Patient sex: M
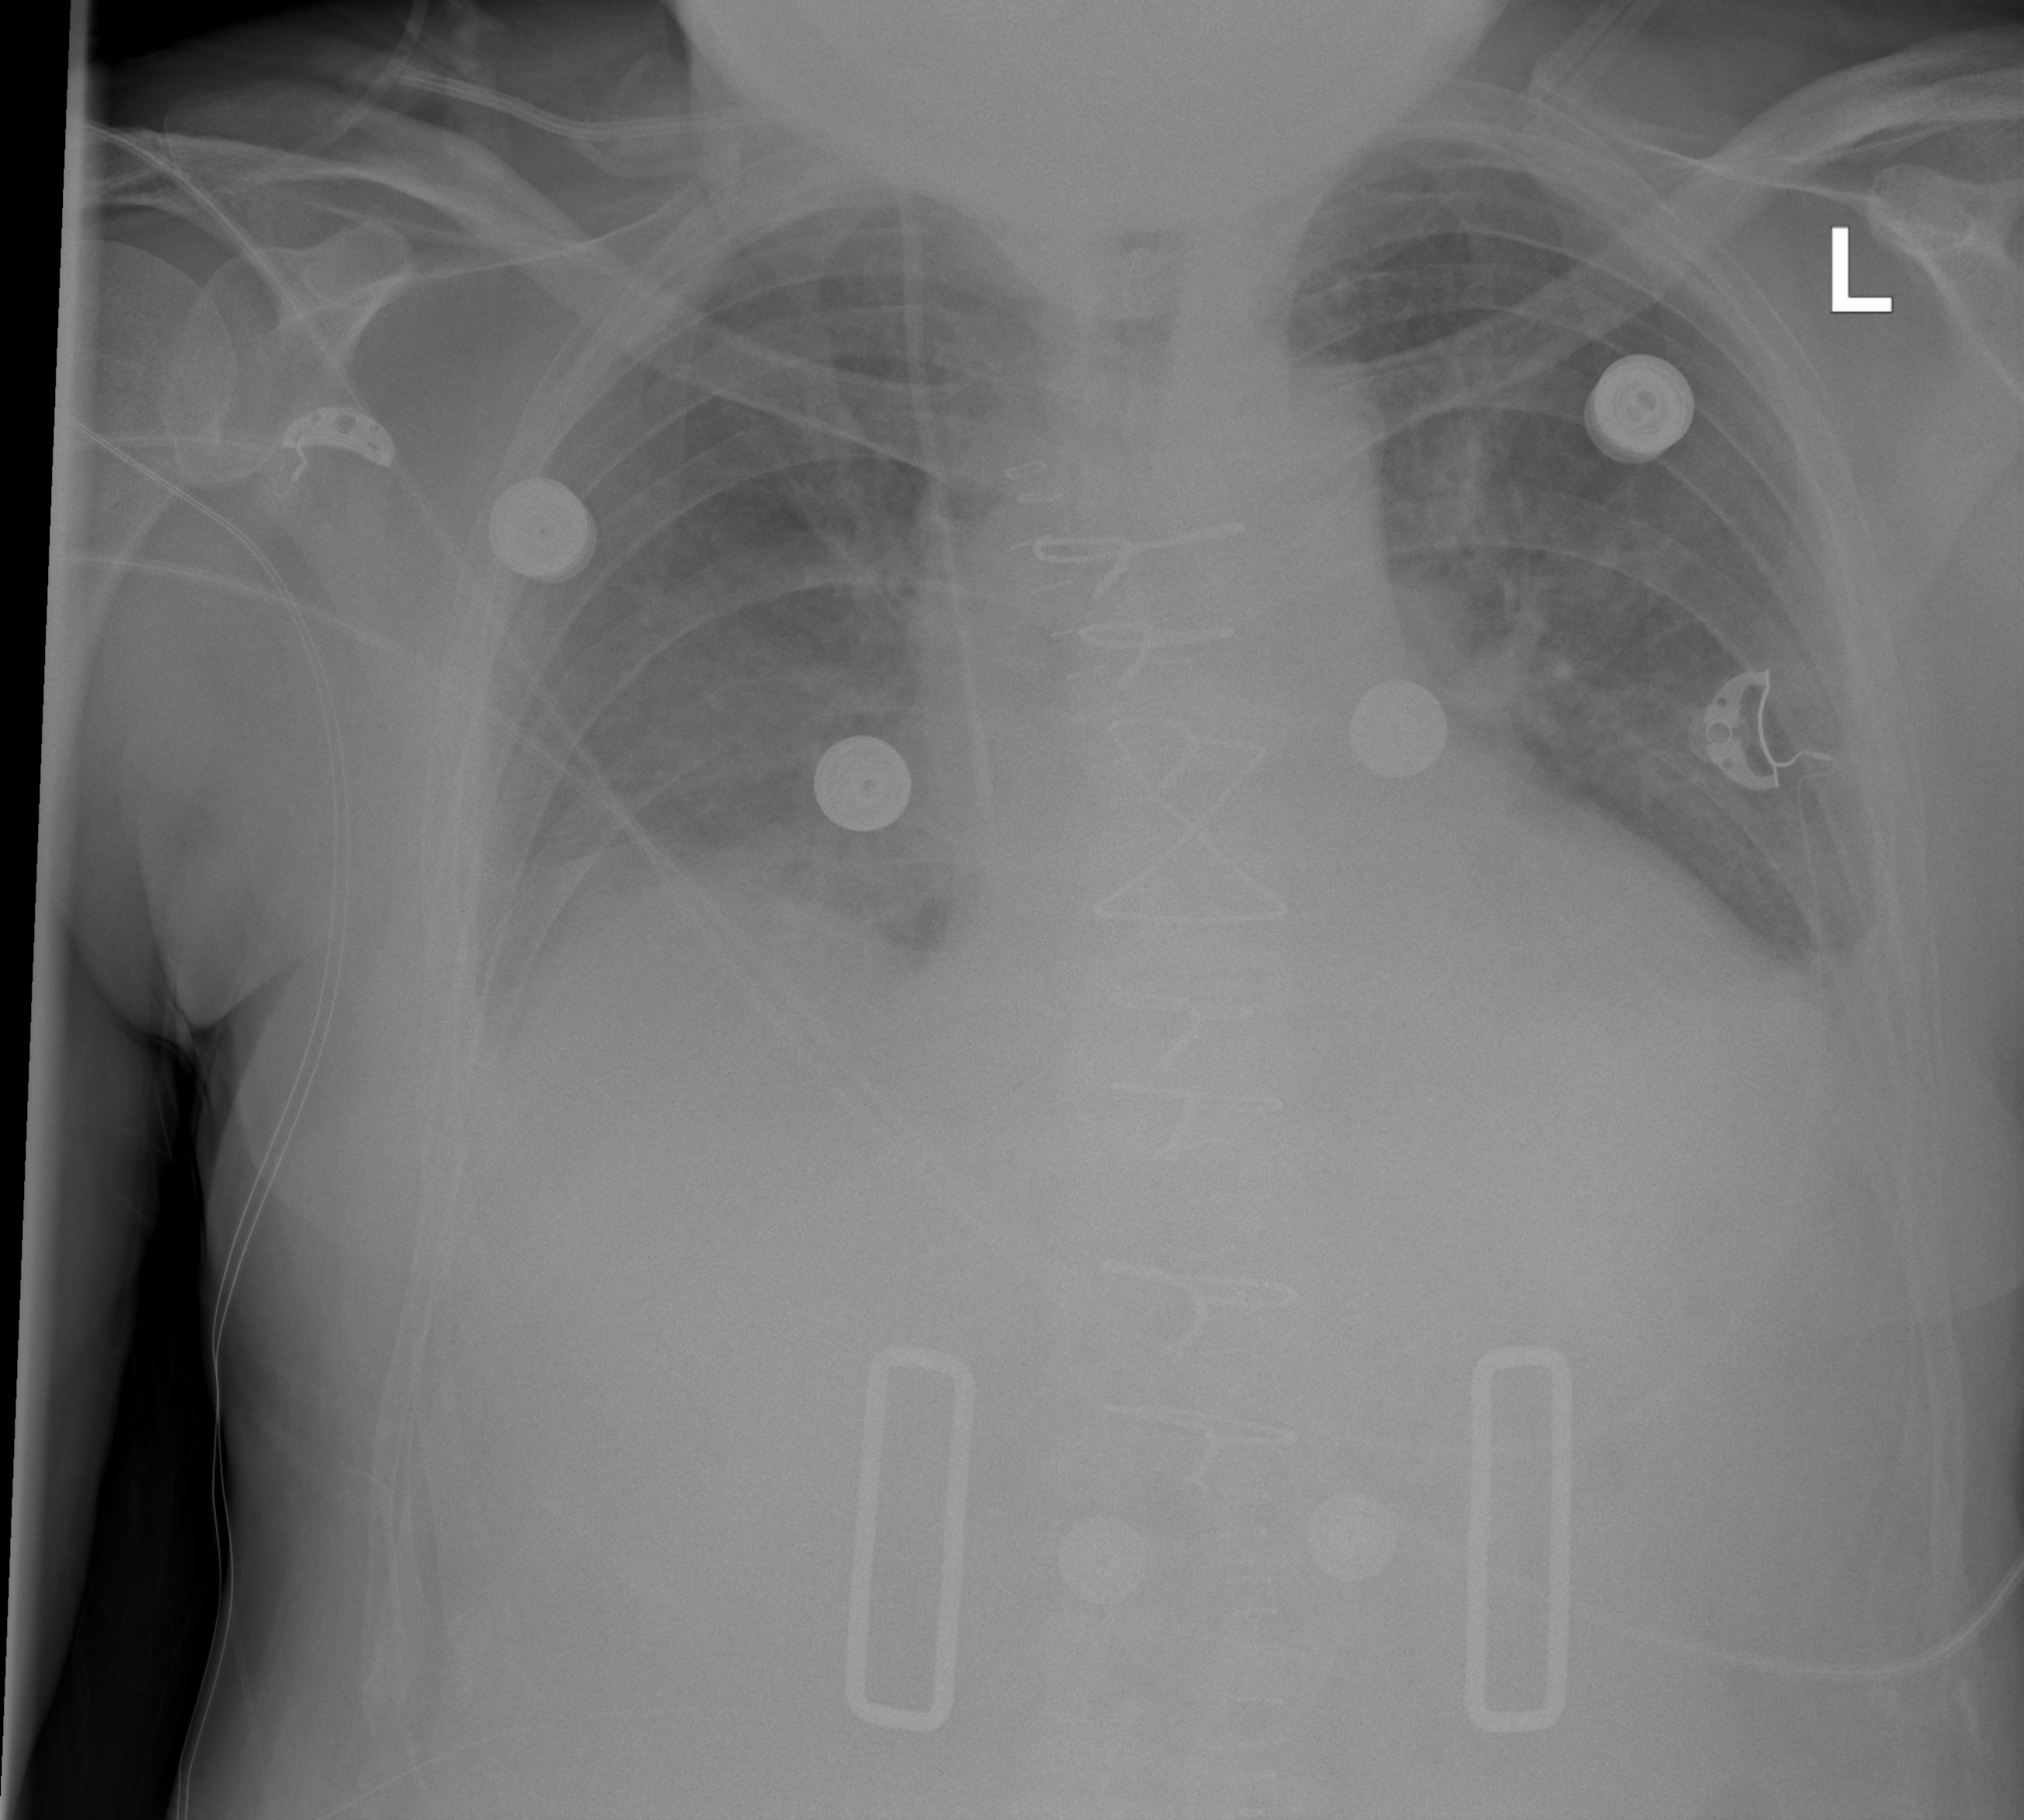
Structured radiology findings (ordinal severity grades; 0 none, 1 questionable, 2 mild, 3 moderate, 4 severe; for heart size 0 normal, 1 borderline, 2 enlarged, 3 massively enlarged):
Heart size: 2
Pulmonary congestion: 2
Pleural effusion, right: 2
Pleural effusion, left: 2
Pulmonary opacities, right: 0
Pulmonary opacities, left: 0
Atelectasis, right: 2
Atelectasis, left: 2